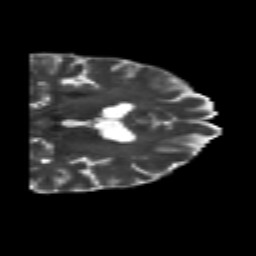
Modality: T2w
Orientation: coronal
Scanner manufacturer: siemens
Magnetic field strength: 3 T
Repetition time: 6.8 s
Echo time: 0.093 s